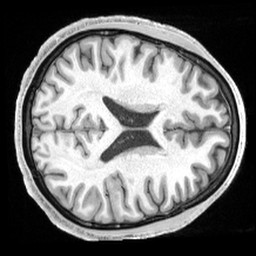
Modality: T1w
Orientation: axial